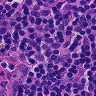
Metastatic tissue present: no